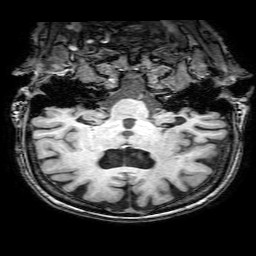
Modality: T1w
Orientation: sagittal
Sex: female
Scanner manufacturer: philips
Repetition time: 0.0083 s
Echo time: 0.00387 s